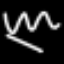
Label: squiggle